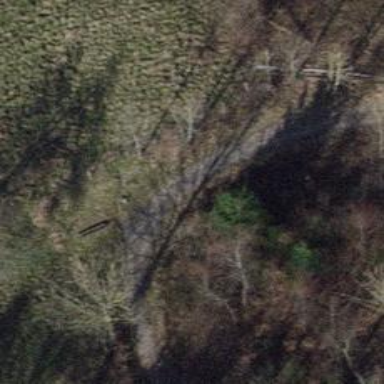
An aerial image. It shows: Bench.